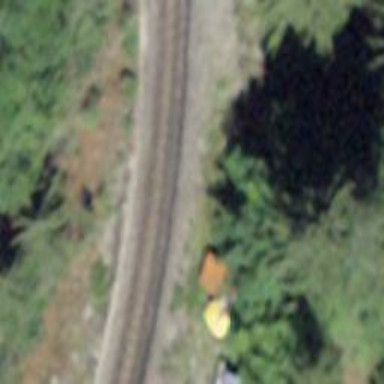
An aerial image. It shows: Narrow-gauge railway with electrified rails.